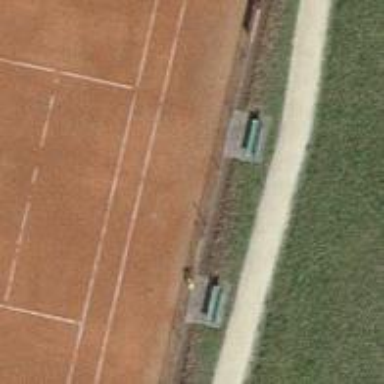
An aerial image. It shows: Bench.